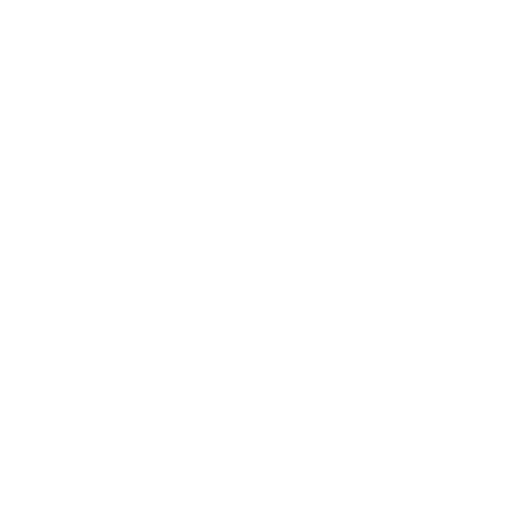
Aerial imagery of mountain in Alaska named Lulu Peak containing only unknown